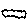
Label: cloud